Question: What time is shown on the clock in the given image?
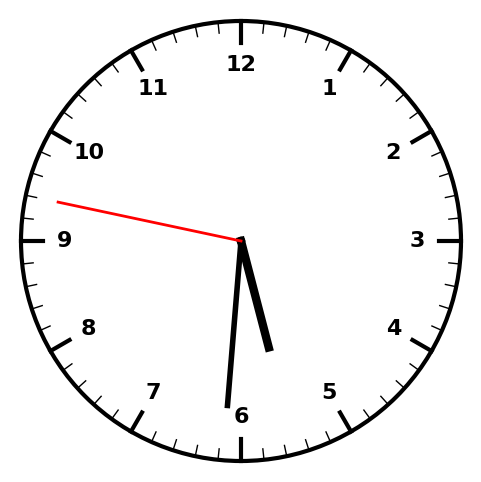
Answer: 05:30:47